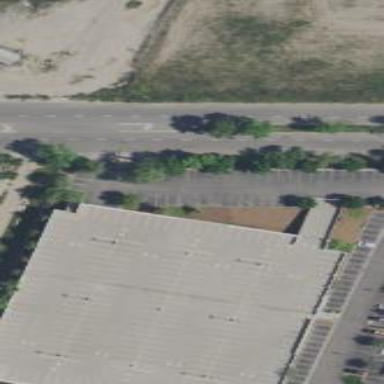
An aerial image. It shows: Commercial building with rooftop parking area.